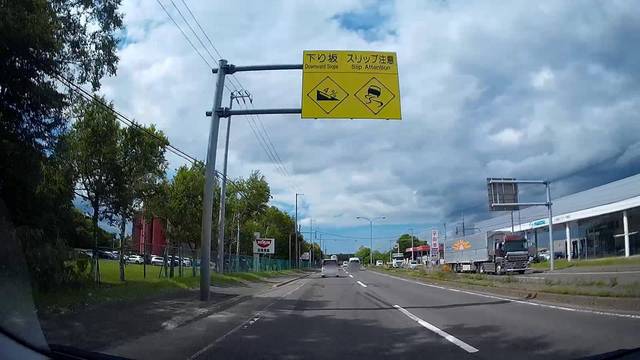
Region: Japan
Coordinates: 42.85, 141.611